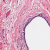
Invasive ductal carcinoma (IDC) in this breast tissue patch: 0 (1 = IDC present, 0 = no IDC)